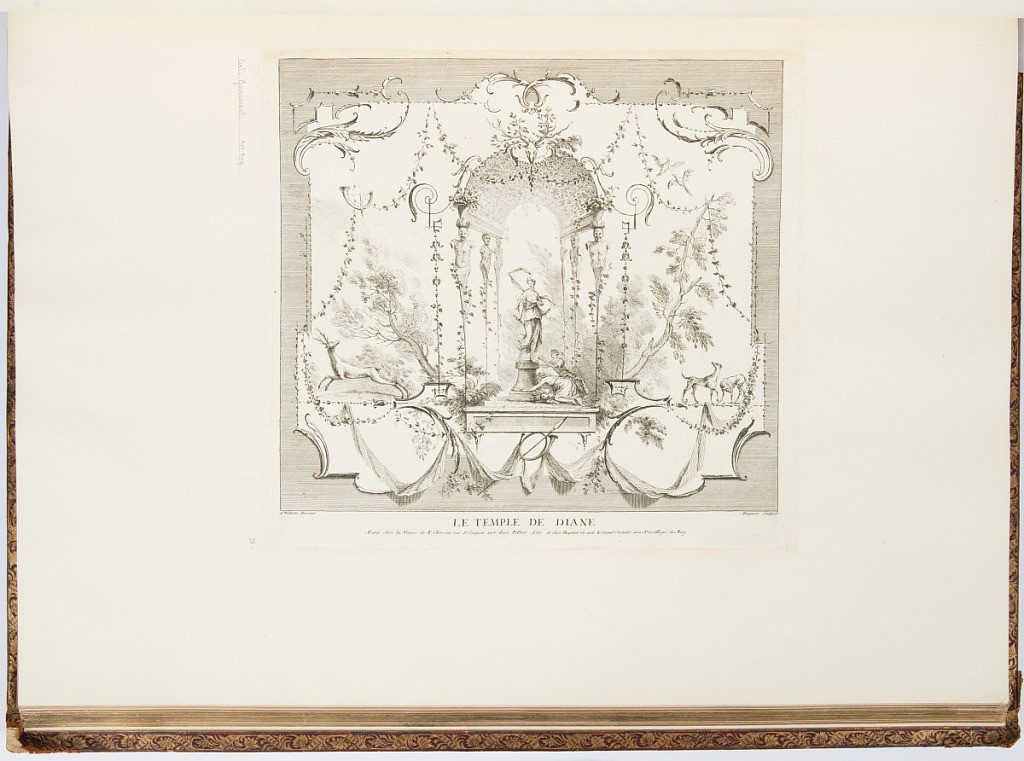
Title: LE TEMPLE DE DIANE
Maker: Antoine Watteau, French, 1684–1721
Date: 1723-1735
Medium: Etching on laid paper
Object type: Bound print
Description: Page of arabesque ornamentation with a statue of the goddess Diana on a pedestal under a baldachin supported by terms at the center. The statue is worshiped by two young women. To the right of the page are hunting dogs; to the left, a fleeing stag. The plate also features garlands, bucranium, scrolls, acanthus leaves, and at the bottom a spear and a horn. The plate is signed.